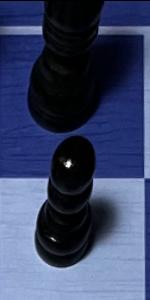
Label: Pawn_Black